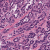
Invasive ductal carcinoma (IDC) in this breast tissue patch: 1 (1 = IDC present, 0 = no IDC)